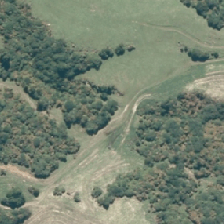
Land cover: broadleaved_indigenous_hardwood